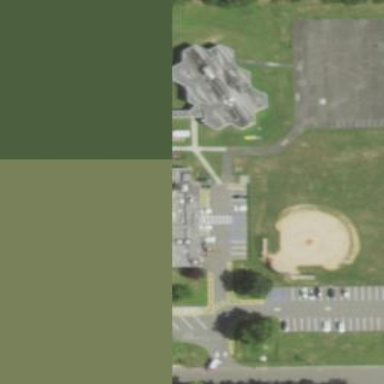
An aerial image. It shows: School.